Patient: sex M, age 59
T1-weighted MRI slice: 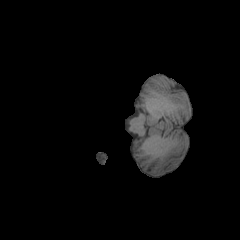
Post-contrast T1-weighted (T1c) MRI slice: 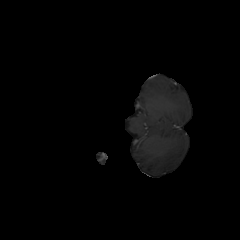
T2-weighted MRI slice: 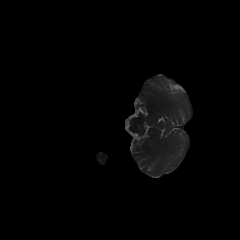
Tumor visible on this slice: no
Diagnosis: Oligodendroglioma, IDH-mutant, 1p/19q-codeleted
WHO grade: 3